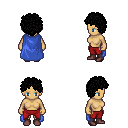
a pixel art fantasy rpg character, female body template, human, tanned skin, blue cape, red pants, black curly afro hairstyle, maroon shoes, four views (front, back, left, right), 2x2 character sprite sheet, small pixel art, hard edges, no anti-aliasing